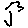
Label: bird